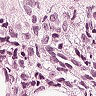
Metastatic tissue present: yes